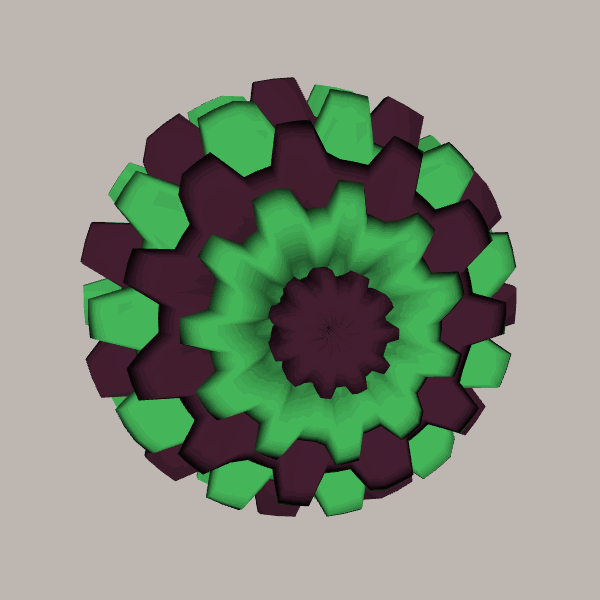
Background: light